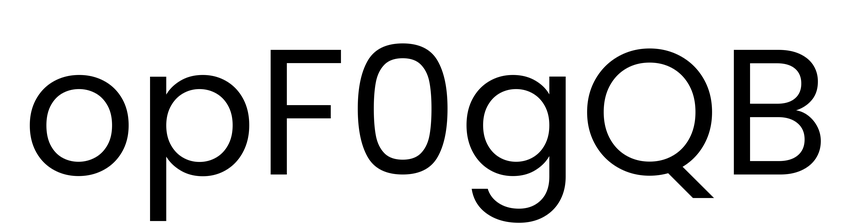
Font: Poppins-Regular